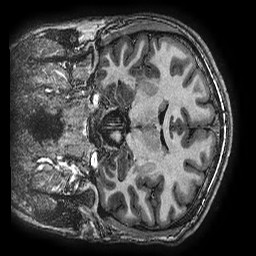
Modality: T1w
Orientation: coronal
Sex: male
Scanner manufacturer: ge
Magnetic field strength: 3 T
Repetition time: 0.00766 s
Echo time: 0.003476 s